Question: I have the following code:
'''
p1 <- ggplot(df_test, aes(x=AA_Number,y=Energy_Profile,col='red')) + geom_line() + facet_wrap(~Model, ncol=3) + geom_hline(yintercept=-0.03, colour='blue') + geom_line(data=df_templates, colour="green")
print(p1)
'''
It produces this output:

I am having trouble merging the data in green into one plot and then plotting it over the other three plots in red.
Essentially the plot in green is my constant and I want to see how my data in red varies from the constant, by overlaying the data in green on top of each of the plots in red.
Anybody have any ideas?
Data:
'df_test':
'''
structure(list(Model = structure(c(1L, 1L, 1L, 1L, 1L, 1L, 1L,
1L, 1L, 1L, 1L, 1L, 1L, 1L, 1L, 1L, 1L, 1L, 1L, 1L, 1L, 1L, 1L,
1L, 1L, 1L, 1L, 1L, 1L, 1L, 1L, 1L, 1L, 1L, 1L, 1L, 1L, 1L, 1L,
1L, 1L, 1L, 1L, 1L, 1L, 1L, 1L, 1L, 1L, 1L, 1L, 1L, 1L, 1L, 1L,
1L, 1L, 1L, 1L, 1L, 1L, 1L, 1L, 1L, 1L, 1L, 1L, 1L, 1L, 1L, 1L,
1L, 1L, 1L, 1L, 1L, 1L, 1L, 1L, 1L, 1L, 1L, 1L, 1L, 1L, 1L, 1L,
1L, 1L, 1L, 1L, 1L, 1L, 1L, 1L, 1L, 1L, 1L, 1L, 1L, 1L, 1L, 1L,
1L, 1L, 1L, 1L, 1L, 1L, 1L, 1L, 1L, 1L, 1L, 1L, 1L, 1L, 1L, 1L,
1L, 1L, 1L, 1L, 1L, 1L, 1L, 1L, 1L, 1L, 1L, 1L, 1L, 1L, 1L, 1L,
1L, 1L, 1L, 1L, 1L, 1L, 1L, 1L, 1L, 1L, 1L, 1L, 1L, 1L, 1L, 1L,
1L, 1L, 1L, 1L, 1L, 1L, 1L, 1L, 1L, 1L, 1L, 1L, 1L, 1L, 1L, 1L,
1L, 1L, 1L, 1L, 1L, 1L, 1L, 1L, 1L, 1L, 1L, 1L, 1L, 1L, 1L, 1L,
1L, 1L, 1L, 1L, 1L, 1L, 1L, 1L, 1L, 1L, 1L, 1L, 1L, 1L, 1L, 1L,
1L, 1L, 1L, 1L, 1L, 1L, 1L, 1L, 1L, 1L, 1L, 1L, 1L, 1L, 1L, 1L,
1L, 1L, 1L, 1L, 1L, 1L, 1L, 1L, 1L, 1L, 1L, 1L, 1L, 1L, 1L, 1L,
1L, 1L, 1L, 1L, 1L, 1L, 1L, 1L, 1L, 1L, 1L, 1L, 1L, 1L, 1L, 1L,
1L, 1L, 1L, 1L, 1L, 1L, 1L, 1L, 1L, 1L, 1L, 1L, 1L, 1L, 1L, 1L,
1L, 1L, 1L, 1L, 1L, 1L, 1L, 1L, 1L, 1L, 1L, 1L, 1L, 1L, 1L, 1L,
1L, 1L, 1L, 1L, 1L, 1L, 1L, 1L, 1L, 1L, 1L, 1L, 1L, 1L, 1L, 1L,
1L, 1L, 1L, 1L, 1L, 1L, 1L, 1L, 1L, 1L, 1L, 1L, 1L, 1L, 1L, 1L,
1L, 1L, 1L, 1L, 1L, 1L, 1L, 1L, 1L, 1L, 1L, 1L, 1L, 1L, 1L, 1L,
1L, 1L, 1L, 1L, 1L, 1L, 1L, 1L, 1L, 1L, 1L, 1L, 1L, 1L, 1L, 1L,
1L, 1L, 1L, 1L, 1L, 1L, 1L, 1L, 1L, 1L, 1L, 1L, 1L, 1L, 1L, 1L,
1L, 1L, 1L, 1L, 1L, 1L, 1L, 1L, 1L, 1L, 1L, 1L, 1L, 1L, 1L, 1L,
1L, 1L, 1L, 1L, 1L, 1L, 1L, 1L, 1L, 1L, 1L, 1L, 1L, 1L, 1L, 1L,
1L, 1L, 1L, 1L, 1L, 1L, 1L, 1L, 1L, 1L, 1L, 1L, 1L, 1L, 1L, 1L,
1L, 1L, 1L, 1L, 1L, 1L, 1L, 1L, 1L, 1L, 1L, 1L, 1L, 1L, 1L, 1L,
1L, 1L, 1L, 1L, 1L, 1L, 1L, 1L, 1L, 1L, 1L, 1L, 1L, 1L, 1L, 1L,
1L, 1L, 1L, 1L, 1L, 1L, 1L, 1L, 1L, 1L, 1L, 1L, 1L, 1L, 1L, 1L,
1L, 1L, 1L, 1L, 1L, 1L, 1L, 1L, 1L, 1L, 1L, 1L, 1L, 1L, 1L, 1L,
1L, 1L, 1L, 1L, 1L, 1L, 1L, 1L, 1L, 1L, 1L, 1L, 1L, 1L, 1L, 1L,
1L, 1L, 1L, 1L, 1L, 1L, 1L, 1L, 1L, 1L, 1L, 1L, 1L, 1L, 1L, 1L,
1L, 1L, 1L, 1L, 1L, 1L, 1L, 1L, 1L, 1L, 1L, 1L, 1L, 1L, 1L, 1L,
1L, 1L, 1L, 1L, 1L, 1L, 1L, 1L, 1L, 1L, 1L, 1L, 1L, 1L, 1L, 1L,
1L, 1L, 1L, 1L, 1L, 1L, 1L, 1L, 1L, 1L, 1L, 1L, 1L, 1L, 1L, 1L,
1L, 1L, 1L, 1L, 1L, 1L, 1L, 1L, 1L, 1L, 1L, 1L, 1L, 1L, 1L, 1L,
1L, 1L, 1L, 1L, 1L, 1L, 1L, 1L, 1L, 1L, 1L, 1L, 1L, 1L, 1L, 1L,
1L, 1L, 1L, 1L, 1L, 1L, 1L, 1L, 1L, 1L, 1L, 1L, 1L, 1L, 1L, 1L,
1L, 1L, 1L, 1L, 1L, 1L, 1L, 1L, 1L, 1L, 1L, 1L, 1L, 1L, 1L), .Label = c("102",
"103", "104", "105", "107", "108", "109", "118", "141", "143",
"144", "145", "14x", "161", "162", "163", "164", "165", "167",
"168", "169", "2", "21", "22", "25", "26", "27", "3", "31", "310",
"32", "36", "37", "39", "51", "510", "52", "53", "54", "57",
"61", "62", "64", "65", "66", "67", "68", "81", "84", "88", "910",
"93", "95", "97"), class = "factor"), AA_Number = 1:614, AA = structure(c(1L,
15L, 1L, 10L, 11L, 4L, 18L, 18L, 1L, 9L, 12L, 7L, 19L, 11L, 14L,
16L, 4L, 4L, 10L, 11L, 16L, 9L, 11L, 16L, 1L, 18L, 2L, 2L, 10L,
1L, 2L, 11L, 18L, 8L, 14L, 4L, 19L, 15L, 11L, 6L, 14L, 4L, 1L,
6L, 1L, 2L, 13L, 11L, 6L, 19L, 1L, 6L, 1L, 17L, 6L, 19L, 10L,
15L, 4L, 6L, 5L, 2L, 2L, 1L, 6L, 18L, 4L, 5L, 12L, 17L, 5L, 8L,
2L, 3L, 4L, 14L, 5L, 13L, 3L, 2L, 5L, 13L, 8L, 8L, 7L, 4L, 7L,
5L, 15L, 13L, 3L, 1L, 6L, 4L, 13L, 4L, 4L, 9L, 13L, 15L, 15L,
9L, 13L, 7L, 5L, 8L, 1L, 2L, 5L, 15L, 2L, 5L, 2L, 14L, 1L, 16L,
2L, 7L, 8L, 4L, 9L, 6L, 9L, 6L, 19L, 1L, 19L, 13L, 10L, 6L, 6L,
16L, 10L, 16L, 6L, 8L, 11L, 2L, 16L, 9L, 15L, 18L, 3L, 10L, 14L,
19L, 18L, 3L, 1L, 13L, 7L, 12L, 9L, 6L, 5L, 6L, 9L, 14L, 11L,
16L, 10L, 3L, 19L, 11L, 9L, 14L, 1L, 7L, 19L, 7L, 3L, 7L, 5L,
2L, 9L, 2L, 10L, 11L, 7L, 5L, 7L, 16L, 14L, 7L, 6L, 3L, 7L, 7L,
14L, 3L, 7L, 4L, 10L, 17L, 10L, 19L, 9L, 8L, 9L, 1L, 14L, 8L,
14L, 10L, 13L, 4L, 9L, 19L, 7L, 5L, 4L, 10L, 6L, 9L, 19L, 19L,
14L, 19L, 15L, 14L, 17L, 6L, 1L, 1L, 10L, 7L, 1L, 11L, 19L, 16L,
19L, 14L, 16L, 10L, 11L, 6L, 15L, 9L, 10L, 10L, 16L, 9L, 14L,
14L, 7L, 15L, 5L, 1L, 7L, 5L, 2L, 10L, 2L, 19L, 11L, 7L, 11L,
7L, 10L, 19L, 15L, 11L, 11L, 5L, 16L, 7L, 4L, 10L, 18L, 1L, 19L,
10L, 11L, 9L, 19L, 12L, 14L, 14L, 11L, 14L, 4L, 6L, 3L, 16L,
1L, 1L, 10L, 17L, 5L, 5L, 10L, 1L, 4L, 1L, 5L, 15L, 15L, 13L,
4L, 14L, 2L, 11L, 4L, 17L, 7L, 11L, 1L, 1L, 15L, 1L, 10L, 11L,
4L, 18L, 18L, 1L, 9L, 12L, 7L, 19L, 11L, 14L, 16L, 4L, 4L, 10L,
11L, 16L, 9L, 11L, 16L, 1L, 18L, 2L, 2L, 10L, 1L, 2L, 11L, 18L,
8L, 14L, 4L, 19L, 15L, 11L, 6L, 14L, 4L, 1L, 6L, 1L, 2L, 13L,
11L, 6L, 19L, 1L, 6L, 1L, 17L, 6L, 19L, 10L, 15L, 4L, 6L, 5L,
2L, 2L, 1L, 6L, 18L, 4L, 5L, 12L, 17L, 5L, 8L, 2L, 3L, 4L, 14L,
5L, 13L, 3L, 2L, 5L, 13L, 8L, 8L, 7L, 4L, 7L, 5L, 15L, 13L, 3L,
1L, 6L, 4L, 13L, 4L, 4L, 9L, 13L, 15L, 15L, 9L, 13L, 7L, 5L,
8L, 1L, 2L, 5L, 15L, 2L, 5L, 2L, 14L, 1L, 16L, 2L, 7L, 8L, 4L,
9L, 6L, 9L, 6L, 19L, 1L, 19L, 13L, 10L, 6L, 6L, 16L, 10L, 16L,
6L, 8L, 11L, 2L, 16L, 9L, 15L, 18L, 3L, 10L, 14L, 19L, 18L, 3L,
1L, 13L, 7L, 12L, 9L, 6L, 5L, 6L, 9L, 14L, 11L, 16L, 10L, 3L,
19L, 11L, 9L, 14L, 1L, 7L, 19L, 7L, 3L, 7L, 5L, 2L, 9L, 2L, 10L,
11L, 7L, 5L, 7L, 16L, 14L, 7L, 6L, 3L, 7L, 7L, 14L, 3L, 7L, 4L,
10L, 17L, 10L, 19L, 9L, 8L, 9L, 1L, 14L, 8L, 14L, 10L, 13L, 4L,
9L, 19L, 7L, 5L, 4L, 10L, 6L, 9L, 19L, 19L, 14L, 19L, 15L, 14L,
17L, 6L, 1L, 1L, 10L, 7L, 1L, 11L, 19L, 16L, 19L, 14L, 16L, 10L,
11L, 6L, 15L, 9L, 10L, 10L, 16L, 9L, 14L, 14L, 7L, 15L, 5L, 1L,
7L, 5L, 2L, 10L, 2L, 19L, 11L, 7L, 11L, 7L, 10L, 19L, 15L, 11L,
11L, 5L, 16L, 7L, 4L, 10L, 18L, 1L, 19L, 10L, 11L, 9L, 19L, 12L,
14L, 14L, 11L, 14L, 4L, 6L, 3L, 16L, 1L, 1L, 10L, 17L, 5L, 5L,
10L, 1L, 4L, 1L, 5L, 15L, 15L, 13L, 4L, 14L, 2L, 11L, 4L, 17L,
7L, 11L, 1L), .Label = c("ALA", "ARG", "ASN", "ASP", "GLN", "GLU",
"GLY", "HIS", "ILE", "LEU", "LYS", "MET", "PHE", "PRO", "SER",
"THR", "TRP", "TYR", "VAL"), class = "factor"), Energy_Profile = c(-0.017,
-0.018, -0.02, -0.021, -0.022, -0.024, -0.026, -0.027, -0.028,
-0.028, -0.028, -0.026, -0.025, -0.024, -0.022, -0.021, -0.02,
-0.02, -0.021, -0.022, -0.023, -0.024, -0.024, -0.026, -0.026,
-0.025, -0.024, -0.023, -0.023, -0.022, -0.021, -0.02, -0.02,
-0.02, -0.019, -0.018, -0.019, -0.019, -0.02, -0.02, -0.022,
-0.023, -0.024, -0.025, -0.026, -0.027, -0.027, -0.026, -0.026,
-0.027, -0.027, -0.027, -0.027, -0.026, -0.026, -0.025, -0.024,
-0.022, -0.021, -0.021, -0.02, -0.02, -0.021, -0.023, -0.024,
-0.025, -0.026, -0.027, -0.028, -0.028, -0.028, -0.027, -0.027,
-0.027, -0.027, -0.027, -0.026, -0.026, -0.026, -0.025, -0.025,
-0.024, -0.024, -0.024, -0.024, -0.024, -0.025, -0.026, -0.027,
-0.028, -0.028, -0.028, -0.028, -0.028, -0.027, -0.026, -0.025,
-0.026, -0.026, -0.025, -0.026, -0.027, -0.027, -0.027, -0.025,
-0.024, -0.023, -0.022, -0.02, -0.019, -0.018, -0.019, -0.019,
-0.02, -0.021, -0.022, -0.023, -0.024, -0.025, -0.027, -0.029,
-0.031, -0.034, -0.035, -0.035, -0.035, -0.034, -0.032, -0.03,
-0.026, -0.024, -0.023, -0.022, -0.022, -0.023, -0.024, -0.027,
-0.029, -0.032, -0.035, -0.036, -0.037, -0.037, -0.037, -0.036,
-0.035, -0.033, -0.032, -0.032, -0.031, -0.031, -0.032, -0.033,
-0.034, -0.036, -0.038, -0.04, -0.041, -0.042, -0.044, -0.045,
-0.044, -0.043, -0.041, -0.04, -0.037, -0.035, -0.032, -0.031,
-0.029, -0.029, -0.029, -0.029, -0.03, -0.031, -0.031, -0.031,
-0.031, -0.029, -0.027, -0.025, -0.023, -0.021, -0.019, -0.018,
-0.017, -0.018, -0.019, -0.023, -0.026, -0.031, -0.036, -0.04,
-0.043, -0.045, -0.044, -0.043, -0.039, -0.037, -0.033, -0.03,
-0.028, -0.027, -0.027, -0.026, -0.025, -0.025, -0.025, -0.024,
-0.023, -0.023, -0.024, -0.025, -0.026, -0.028, -0.029, -0.029,
-0.029, -0.029, -0.029, -0.029, -0.028, -0.029, -0.031, -0.033,
-0.034, -0.036, -0.037, -0.039, -0.039, -0.039, -0.038, -0.037,
-0.036, -0.035, -0.033, -0.033, -0.032, -0.031, -0.03, -0.029,
-0.028, -0.027, -0.025, -0.023, -0.022, -0.021, -0.02, -0.019,
-0.019, -0.018, -0.019, -0.018, -0.018, -0.017, -0.017, -0.016,
-0.015, -0.014, -0.013, -0.012, -0.011, -0.011, -0.013, -0.014,
-0.017, -0.02, -0.024, -0.027, -0.03, -0.031, -0.032, -0.03,
-0.029, -0.027, -0.025, -0.023, -0.021, -0.021, -0.022, -0.023,
-0.025, -0.026, -0.028, -0.031, -0.033, -0.035, -0.035, -0.035,
-0.036, -0.036, -0.034, -0.033, -0.031, -0.028, -0.025, -0.023,
-0.021, -0.019, -0.017, -0.015, -0.014, -0.013, -0.012, -0.011,
-0.011, -0.011, -0.012, -0.013, -0.016, -0.018, -0.02, -0.022,
-0.024, -0.026, -0.027, -0.027, -0.026, -0.025, -0.024, -0.023,
-0.022, -0.021, -0.02, -0.021, -0.022, -0.023, -0.024, -0.024,
-0.024, -0.025, -0.025, -0.023, -0.022, -0.021, -0.021, -0.02,
-0.018, -0.018, -0.018, -0.017, -0.016, -0.016, -0.016, -0.016,
-0.016, -0.017, -0.019, -0.02, -0.021, -0.023, -0.024, -0.026,
-0.027, -0.027, -0.027, -0.028, -0.028, -0.028, -0.028, -0.027,
-0.026, -0.025, -0.023, -0.022, -0.02, -0.02, -0.02, -0.02, -0.021,
-0.022, -0.023, -0.025, -0.025, -0.026, -0.026, -0.026, -0.026,
-0.025, -0.025, -0.025, -0.025, -0.025, -0.025, -0.025, -0.025,
-0.025, -0.025, -0.024, -0.024, -0.024, -0.024, -0.025, -0.025,
-0.026, -0.027, -0.028, -0.028, -0.028, -0.028, -0.027, -0.027,
-0.025, -0.025, -0.026, -0.026, -0.025, -0.026, -0.027, -0.027,
-0.027, -0.025, -0.024, -0.023, -0.022, -0.02, -0.019, -0.018,
-0.019, -0.019, -0.02, -0.021, -0.022, -0.023, -0.024, -0.025,
-0.027, -0.029, -0.031, -0.034, -0.035, -0.036, -0.035, -0.034,
-0.032, -0.03, -0.027, -0.025, -0.024, -0.023, -0.023, -0.024,
-0.025, -0.027, -0.03, -0.032, -0.035, -0.036, -0.037, -0.037,
-0.037, -0.036, -0.035, -0.033, -0.032, -0.032, -0.031, -0.031,
-0.032, -0.033, -0.034, -0.036, -0.038, -0.04, -0.041, -0.042,
-0.044, -0.044, -0.044, -0.043, -0.041, -0.039, -0.037, -0.034,
-0.031, -0.03, -0.029, -0.028, -0.029, -0.029, -0.03, -0.031,
-0.031, -0.032, -0.031, -0.029, -0.027, -0.025, -0.023, -0.021,
-0.019, -0.018, -0.017, -0.018, -0.019, -0.023, -0.026, -0.031,
-0.036, -0.04, -0.043, -0.045, -0.044, -0.043, -0.039, -0.037,
-0.033, -0.03, -0.028, -0.027, -0.026, -0.026, -0.025, -0.025,
-0.024, -0.023, -0.023, -0.024, -0.026, -0.027, -0.029, -0.03,
-0.031, -0.031, -0.031, -0.03, -0.03, -0.029, -0.028, -0.029,
-0.029, -0.031, -0.033, -0.035, -0.036, -0.039, -0.039, -0.04,
-0.039, -0.039, -0.038, -0.037, -0.037, -0.036, -0.036, -0.035,
-0.034, -0.032, -0.031, -0.028, -0.026, -0.024, -0.023, -0.022,
-0.022, -0.021, -0.022, -0.022, -0.022, -0.022, -0.022, -0.021,
-0.021, -0.02, -0.019, -0.018, -0.017, -0.015, -0.014, -0.014,
-0.015, -0.017, -0.02, -0.023, -0.026, -0.029, -0.032, -0.033,
-0.033, -0.031, -0.03, -0.029, -0.027, -0.025, -0.023, -0.023,
-0.024, -0.025, -0.027, -0.029, -0.032, -0.034, -0.037, -0.039,
-0.04, -0.041, -0.041, -0.04, -0.039, -0.036, -0.033, -0.03,
-0.026, -0.023, -0.021, -0.019, -0.017, -0.016, -0.015, -0.015,
-0.014, -0.014, -0.013, -0.013)), .Names = c("Model", "AA_Number",
"AA", "Energy_Profile"), row.names = c(NA, 614L), class = "data.frame")
'''
'df_templates':
'''
structure(list(Model = structure(c(1L, 1L, 1L, 1L, 1L, 1L, 1L,
1L, 1L, 1L, 1L, 1L, 1L, 1L, 1L, 1L, 1L, 1L, 1L, 1L, 1L, 1L, 1L,
1L, 1L, 1L, 1L, 1L, 1L, 1L, 1L, 1L, 1L, 1L, 1L, 1L, 1L, 1L, 1L,
1L, 1L, 1L, 1L, 1L, 1L, 1L, 1L, 1L, 1L, 1L, 1L, 1L, 1L, 1L, 1L,
1L, 1L, 1L, 1L, 1L, 1L, 1L, 1L, 1L, 1L, 1L, 1L, 1L, 1L, 1L, 1L,
2L, 2L, 2L, 2L, 2L, 2L, 2L, 2L, 2L, 2L, 2L, 2L, 2L, 2L, 2L, 2L,
2L, 2L, 2L, 2L, 2L, 2L, 2L, 2L, 2L, 2L, 2L, 2L, 2L, 2L, 2L, 2L,
2L, 2L, 2L, 2L, 2L, 2L, 2L, 2L, 2L, 2L, 2L, 2L, 2L, 2L, 2L, 2L,
2L, 2L, 2L, 2L, 2L, 2L, 2L, 2L, 2L, 2L, 2L, 2L, 2L, 2L, 2L, 2L,
2L, 2L, 2L, 2L, 2L, 2L, 2L, 3L, 3L, 3L, 3L, 3L, 3L, 3L, 3L, 3L,
3L, 3L, 3L, 3L, 3L, 3L, 3L, 3L, 3L, 3L, 3L, 3L, 3L, 3L, 3L, 3L,
3L, 3L, 3L, 3L, 3L, 3L, 3L, 3L, 3L, 3L, 3L, 3L, 3L, 3L, 3L, 3L,
3L, 3L, 3L, 3L, 3L, 3L, 3L, 3L, 3L, 3L, 3L, 3L, 3L, 3L, 3L, 3L,
3L, 3L, 3L, 3L, 3L, 3L, 3L, 3L, 3L, 3L, 3L, 3L, 3L, 3L, 3L, 3L,
3L, 3L, 3L, 3L, 3L, 3L, 3L, 3L, 3L, 3L, 3L, 3L, 3L, 3L, 3L, 3L,
3L, 3L, 3L, 3L, 3L, 3L, 3L, 3L, 3L, 3L, 3L, 3L, 3L, 3L, 3L, 3L,
3L, 3L, 3L, 3L, 3L, 3L, 3L, 3L, 3L, 3L, 3L, 3L, 3L, 3L, 3L, 3L,
3L, 3L, 3L, 3L, 3L, 3L, 3L, 3L, 3L, 3L, 3L, 3L, 3L, 3L, 3L, 3L,
3L, 3L, 3L, 3L, 3L, 3L, 3L, 3L, 3L, 3L, 3L, 3L, 3L, 3L, 3L, 3L,
3L, 3L, 3L, 3L, 3L, 3L, 3L, 3L, 3L, 3L, 3L, 3L, 3L, 3L, 3L, 3L,
3L, 3L, 3L, 3L, 3L, 3L, 3L, 3L, 3L, 3L, 3L, 3L, 3L, 3L, 3L, 3L,
3L, 3L, 3L, 3L, 3L, 3L, 3L, 3L, 3L, 3L, 3L, 3L, 3L, 3L, 3L, 3L,
3L, 3L, 3L, 3L, 3L, 3L, 3L, 3L, 3L, 3L, 3L, 3L, 3L, 3L, 3L, 3L,
3L, 3L, 3L, 3L, 3L, 3L, 3L, 3L, 3L, 3L, 3L, 3L, 3L, 3L, 3L, 3L,
3L, 3L, 3L, 3L, 3L, 3L, 3L, 3L, 3L, 3L, 3L, 3L, 3L, 3L, 3L, 3L,
3L, 3L, 3L, 3L, 3L, 3L, 3L, 3L, 3L, 3L, 3L, 3L, 3L, 3L, 3L, 3L,
3L, 3L, 3L, 3L, 3L, 3L, 3L, 3L, 3L, 3L, 3L, 3L, 3L, 3L, 3L, 3L,
3L, 3L, 3L, 3L, 3L, 3L, 3L, 3L, 3L, 3L, 3L, 3L, 3L, 3L, 3L, 3L,
3L, 3L, 3L, 3L, 3L, 3L, 3L, 3L, 3L, 3L, 3L, 3L, 3L, 3L, 3L, 3L,
3L, 3L, 3L, 3L, 3L, 3L, 3L, 3L, 3L, 3L, 3L, 3L, 3L, 3L, 3L, 3L,
3L, 3L, 3L, 3L, 3L, 3L, 3L, 3L, 3L, 3L, 3L, 3L, 3L, 3L, 3L, 3L,
3L, 3L, 3L, 3L, 3L, 3L, 3L, 3L, 3L, 3L, 3L, 3L, 3L, 3L, 3L, 3L,
3L, 3L, 3L, 3L, 3L, 3L, 3L, 3L, 3L, 3L, 3L, 3L, 3L, 3L, 3L, 3L,
3L, 3L, 3L, 3L, 3L, 3L, 3L, 3L, 3L, 3L, 3L, 3L, 3L), .Label = c("2kqx_renumberedA",
"2kqx_renumberedB", "3lz8_renumbered"), class = "factor"), AA_Number = c(3L,
4L, 5L, 6L, 7L, 8L, 9L, 10L, 11L, 12L, 13L, 14L, 15L, 16L, 17L,
18L, 19L, 20L, 21L, 22L, 23L, 24L, 25L, 26L, 27L, 28L, 29L, 30L,
31L, 32L, 33L, 34L, 35L, 36L, 37L, 38L, 39L, 40L, 41L, 42L, 43L,
44L, 45L, 46L, 47L, 48L, 49L, 50L, 51L, 52L, 53L, 54L, 55L, 56L,
57L, 58L, 59L, 60L, 61L, 62L, 63L, 64L, 65L, 66L, 67L, 68L, 69L,
70L, 71L, 72L, 73L, 310L, 311L, 312L, 313L, 314L, 315L, 316L,
317L, 318L, 319L, 320L, 321L, 322L, 323L, 324L, 325L, 326L, 327L,
328L, 329L, 330L, 331L, 332L, 333L, 334L, 335L, 336L, 337L, 338L,
339L, 340L, 341L, 342L, 343L, 344L, 345L, 346L, 347L, 348L, 349L,
350L, 351L, 352L, 353L, 354L, 355L, 356L, 357L, 358L, 359L, 360L,
361L, 362L, 363L, 364L, 365L, 366L, 367L, 368L, 369L, 370L, 371L,
372L, 373L, 374L, 375L, 376L, 377L, 378L, 379L, 380L, 115L, 116L,
117L, 118L, 119L, 120L, 121L, 122L, 123L, 124L, 125L, 126L, 127L,
128L, 129L, 130L, 131L, 132L, 133L, 134L, 135L, 136L, 137L, 138L,
139L, 140L, 141L, 142L, 143L, 144L, 145L, 146L, 147L, 148L, 149L,
150L, 148L, 150L, 151L, 153L, 154L, 155L, 156L, 157L, 158L, 159L,
160L, 161L, 162L, 163L, 164L, 165L, 166L, 167L, 168L, 169L, 170L,
171L, 172L, 173L, 174L, 175L, 176L, 177L, 178L, 179L, 178L, 180L,
181L, 182L, 183L, 187L, 188L, 189L, 190L, 191L, 192L, 193L, 194L,
195L, 196L, 197L, 198L, 199L, 200L, 201L, 202L, 203L, 204L, 205L,
206L, 207L, 208L, 209L, 210L, 211L, 212L, 213L, 214L, 215L, 216L,
217L, 218L, 219L, 220L, 221L, 219L, 221L, 222L, 223L, 224L, 225L,
226L, 227L, 228L, 229L, 230L, 231L, 232L, 233L, 234L, 235L, 236L,
237L, 238L, 239L, 240L, 241L, 242L, 243L, 244L, 245L, 246L, 247L,
248L, 249L, 250L, 251L, 252L, 253L, 254L, 255L, 256L, 257L, 258L,
259L, 260L, 261L, 262L, 263L, 264L, 265L, 266L, 267L, 268L, 269L,
270L, 271L, 272L, 273L, 274L, 275L, 276L, 277L, 278L, 279L, 278L,
280L, 281L, 282L, 283L, 284L, 285L, 286L, 287L, 288L, 289L, 290L,
291L, 292L, 293L, 294L, 295L, 296L, 297L, 298L, 299L, 300L, 301L,
302L, 303L, 301L, 303L, 304L, 422L, 423L, 424L, 425L, 426L, 427L,
428L, 429L, 430L, 431L, 432L, 433L, 434L, 435L, 436L, 437L, 438L,
439L, 440L, 441L, 442L, 443L, 444L, 445L, 446L, 447L, 448L, 449L,
450L, 451L, 452L, 453L, 454L, 455L, 456L, 457L, 458L, 459L, 460L,
151L, 461L, 462L, 463L, 464L, 465L, 466L, 467L, 158L, 467L, 468L,
469L, 470L, 471L, 472L, 473L, 474L, 475L, 476L, 477L, 478L, 479L,
480L, 481L, 482L, 483L, 484L, 485L, 176L, 485L, 486L, 487L, 488L,
489L, 490L, 491L, 492L, 493L, 495L, 496L, 497L, 498L, 499L, 500L,
501L, 502L, 503L, 504L, 505L, 506L, 507L, 508L, 509L, 510L, 511L,
512L, 513L, 204L, 513L, 514L, 515L, 516L, 517L, 518L, 519L, 520L,
521L, 522L, 523L, 524L, 525L, 526L, 527L, 528L, 529L, 530L, 531L,
532L, 533L, 534L, 535L, 536L, 537L, 538L, 539L, 230L, 539L, 540L,
541L, 542L, 543L, 544L, 545L, 546L, 547L, 548L, 549L, 550L, 551L,
552L, 553L, 554L, 555L, 556L, 557L, 558L, 559L, 560L, 561L, 562L,
563L, 564L, 565L, 566L, 567L, 568L, 571L, 572L, 573L, 574L, 575L,
576L, 577L, 578L, 579L, 580L, 581L, 582L, 583L, 584L, 585L, 586L,
587L, 588L, 589L, 590L, 591L, 592L, 593L, 594L, 595L, 596L, 597L,
598L, 599L, 600L, 601L, 602L, 603L, 604L, 605L, 606L, 607L, 608L,
609L, 610L, 611L), AA = structure(c(6L, 10L, 11L, 4L, 18L, 18L,
1L, 9L, 12L, 7L, 19L, 11L, 14L, 16L, 4L, 4L, 10L, 11L, 16L, 9L,
11L, 16L, 1L, 18L, 2L, 2L, 10L, 1L, 2L, 11L, 18L, 8L, 14L, 4L,
19L, 15L, 11L, 6L, 14L, 4L, 1L, 6L, 1L, 2L, 13L, 11L, 6L, 19L,
1L, 6L, 1L, 17L, 6L, 19L, 10L, 15L, 4L, 6L, 5L, 2L, 2L, 1L, 6L,
18L, 4L, 5L, 12L, 17L, 5L, 8L, 2L, 6L, 10L, 11L, 4L, 18L, 18L,
1L, 9L, 12L, 7L, 19L, 11L, 14L, 16L, 4L, 4L, 10L, 11L, 16L, 9L,
11L, 16L, 1L, 18L, 2L, 2L, 10L, 1L, 2L, 11L, 18L, 8L, 14L, 4L,
19L, 15L, 11L, 6L, 14L, 4L, 1L, 6L, 1L, 2L, 13L, 11L, 6L, 19L,
1L, 6L, 1L, 17L, 6L, 19L, 10L, 15L, 4L, 6L, 5L, 2L, 2L, 1L, 6L,
18L, 4L, 5L, 12L, 17L, 5L, 8L, 2L, 1L, 1L, 2L, 7L, 8L, 4L, 10L,
6L, 9L, 6L, 19L, 1L, 19L, 13L, 10L, 6L, 6L, 16L, 10L, 1L, 6L,
5L, 16L, 2L, 16L, 9L, 15L, 18L, 3L, 10L, 14L, 19L, 18L, 3L, 19L,
13L, 13L, 13L, 7L, 9L, 6L, 15L, 6L, 16L, 14L, 11L, 16L, 10L,
3L, 19L, 11L, 9L, 14L, 1L, 7L, 19L, 19L, 4L, 7L, 5L, 2L, 9L,
2L, 10L, 11L, 7L, 5L, 5L, 7L, 16L, 14L, 7L, 7L, 14L, 3L, 7L,
4L, 10L, 17L, 10L, 19L, 9L, 8L, 9L, 1L, 14L, 8L, 14L, 10L, 13L,
4L, 9L, 19L, 7L, 8L, 3L, 10L, 6L, 9L, 19L, 10L, 14L, 10L, 1L,
14L, 17L, 17L, 17L, 6L, 1L, 1L, 10L, 7L, 1L, 11L, 19L, 16L, 19L,
14L, 16L, 10L, 11L, 6L, 15L, 9L, 10L, 10L, 16L, 19L, 14L, 14L,
7L, 15L, 5L, 1L, 7L, 5L, 2L, 10L, 2L, 9L, 11L, 7L, 11L, 7L, 10L,
19L, 15L, 11L, 16L, 8L, 16L, 7L, 4L, 10L, 13L, 1L, 19L, 9L, 11L,
9L, 19L, 12L, 14L, 16L, 11L, 14L, 14L, 4L, 6L, 11L, 1L, 2L, 6L,
10L, 17L, 5L, 5L, 10L, 1L, 1L, 1L, 6L, 1L, 15L, 13L, 4L, 14L,
2L, 11L, 16L, 16L, 16L, 17L, 1L, 1L, 2L, 7L, 8L, 4L, 10L, 6L,
9L, 6L, 19L, 1L, 19L, 13L, 10L, 6L, 6L, 16L, 10L, 1L, 6L, 5L,
16L, 2L, 16L, 9L, 15L, 18L, 3L, 10L, 14L, 19L, 18L, 3L, 19L,
13L, 7L, 12L, 9L, 9L, 6L, 15L, 6L, 16L, 14L, 11L, 16L, 16L, 16L,
10L, 3L, 19L, 11L, 9L, 14L, 1L, 7L, 19L, 19L, 4L, 7L, 5L, 2L,
9L, 2L, 10L, 11L, 11L, 11L, 7L, 5L, 7L, 16L, 14L, 7L, 6L, 3L,
7L, 14L, 3L, 7L, 4L, 10L, 17L, 10L, 19L, 9L, 8L, 9L, 1L, 14L,
8L, 14L, 10L, 13L, 4L, 4L, 4L, 9L, 19L, 7L, 8L, 3L, 10L, 6L,
9L, 19L, 10L, 14L, 10L, 1L, 14L, 17L, 6L, 1L, 1L, 10L, 7L, 1L,
11L, 19L, 16L, 19L, 14L, 14L, 14L, 16L, 10L, 11L, 6L, 15L, 9L,
10L, 10L, 16L, 19L, 14L, 14L, 7L, 15L, 5L, 1L, 7L, 5L, 2L, 10L,
2L, 9L, 11L, 7L, 11L, 7L, 10L, 19L, 15L, 8L, 16L, 7L, 4L, 10L,
13L, 1L, 19L, 9L, 11L, 9L, 19L, 12L, 14L, 16L, 11L, 14L, 4L,
6L, 11L, 1L, 2L, 6L, 10L, 17L, 5L, 5L, 10L, 1L, 1L, 1L, 6L, 1L,
15L, 13L, 4L, 14L, 2L, 11L, 16L, 17L), .Label = c("ALA", "ARG",
"ASN", "ASP", "GLN", "GLU", "GLY", "HIS", "ILE", "LEU", "LYS",
"MET", "PHE", "PRO", "SER", "THR", "TRP", "TYR", "VAL"), class = "factor"),
Energy_Profile = c(-0.018, -0.019, -0.019, -0.02, -0.022,
-0.023, -0.024, -0.025, -0.025, -0.025, -0.025, -0.025, -0.025,
-0.026, -0.025, -0.026, -0.028, -0.029, -0.029, -0.027, -0.026,
-0.026, -0.026, -0.025, -0.023, -0.023, -0.024, -0.025, -0.025,
-0.024, -0.025, -0.025, -0.026, -0.025, -0.024, -0.024, -0.024,
-0.023, -0.024, -0.025, -0.025, -0.027, -0.028, -0.029, -0.029,
-0.029, -0.028, -0.027, -0.025, -0.023, -0.022, -0.022, -0.022,
-0.023, -0.024, -0.025, -0.027, -0.028, -0.029, -0.03, -0.03,
-0.032, -0.032, -0.033, -0.033, -0.033, -0.033, -0.033, -0.032,
-0.031, -0.029, -0.018, -0.019, -0.019, -0.02, -0.022, -0.023,
-0.024, -0.025, -0.025, -0.025, -0.025, -0.025, -0.025, -0.026,
-0.025, -0.026, -0.028, -0.029, -0.029, -0.027, -0.026, -0.026,
-0.026, -0.025, -0.023, -0.023, -0.024, -0.025, -0.025, -0.024,
-0.025, -0.025, -0.026, -0.025, -0.024, -0.024, -0.024, -0.023,
-0.024, -0.025, -0.025, -0.027, -0.028, -0.029, -0.029, -0.029,
-0.028, -0.027, -0.025, -0.023, -0.022, -0.022, -0.022, -0.023,
-0.024, -0.025, -0.027, -0.028, -0.029, -0.03, -0.03, -0.032,
-0.032, -0.033, -0.033, -0.033, -0.033, -0.033, -0.032, -0.031,
-0.029, -0.015, -0.019, -0.023, -0.026, -0.029, -0.032, -0.037,
-0.04, -0.044, -0.046, -0.047, -0.046, -0.046, -0.044, -0.042,
-0.039, -0.038, -0.037, -0.037, -0.038, -0.038, -0.039, -0.041,
-0.042, -0.043, -0.044, -0.044, -0.045, -0.045, -0.043, -0.035,
-0.024, -0.01, 0.0021, 0.014, 0.027, 0.037, 0.035, 0.026,
0.015, 0.0039, -0.008, -0.021, -0.032, -0.039, -0.042, -0.045,
-0.048, -0.049, -0.05, -0.049, -0.048, -0.046, -0.043, -0.04,
-0.039, -0.037, -0.036, -0.037, -0.037, -0.037, -0.035, -0.032,
-0.028, -0.024, -0.019, -0.012, -0.0097, -0.011, -0.013,
-0.014, -0.017, -0.023, -0.03, -0.035, -0.04, -0.044, -0.049,
-0.053, -0.055, -0.055, -0.053, -0.05, -0.048, -0.045, -0.043,
-0.041, -0.04, -0.041, -0.041, -0.041, -0.041, -0.042, -0.042,
-0.043, -0.044, -0.046, -0.047, -0.048, -0.049, -0.047, -0.042,
-0.038, -0.032, -0.027, -0.021, -0.015, -0.012, -0.011, -0.012,
-0.013, -0.015, -0.018, -0.024, -0.029, -0.034, -0.037, -0.04,
-0.043, -0.044, -0.045, -0.044, -0.045, -0.045, -0.045, -0.045,
-0.045, -0.043, -0.041, -0.039, -0.036, -0.034, -0.033, -0.033,
-0.034, -0.035, -0.036, -0.038, -0.039, -0.039, -0.04, -0.039,
-0.039, -0.039, -0.039, -0.04, -0.04, -0.039, -0.04, -0.041,
-0.042, -0.043, -0.044, -0.046, -0.048, -0.049, -0.05, -0.05,
-0.049, -0.046, -0.043, -0.037, -0.031, -0.025, -0.021, -0.017,
-0.015, -0.016, -0.021, -0.028, -0.034, -0.039, -0.044, -0.049,
-0.051, -0.049, -0.047, -0.045, -0.043, -0.04, -0.038, -0.036,
-0.035, -0.035, -0.033, -0.03, -0.026, -0.022, -0.017, -0.012,
-0.0058, -0.002, -0.0018, -0.0043, -0.0073, -0.012, -0.017,
-0.023, -0.029, -0.034, -0.038, -0.041, -0.044, -0.046, -0.047,
-0.046, -0.045, -0.043, -0.041, -0.038, -0.036, -0.034, -0.034,
-0.035, -0.035, -0.037, -0.039, -0.041, -0.043, -0.045, -0.046,
-0.047, -0.048, -0.05, -0.052, -0.054, -0.054, -0.051, -0.044,
-0.037, -0.027, -0.017, -0.0058, 0.0041, 0.0065, 0.0052,
0.0053, 0.0048, 0.0059, 0.0058, 0.0057, 0.0074, 0.007, 0.0014,
-0.0049, -0.015, -0.023, -0.031, -0.037, -0.04, -0.039, -0.039,
-0.037, -0.036, -0.034, -0.029, -0.023, -0.017, -0.009, -0.0017,
0.007, 0.011, 0.01, 0.0045, -0.0012, -0.0089, -0.017, -0.025,
-0.031, -0.033, -0.034, -0.035, -0.036, -0.038, -0.04, -0.042,
-0.046, -0.049, -0.052, -0.052, -0.051, -0.049, -0.046, -0.042,
-0.035, -0.027, -0.019, -0.013, -0.0065, -6.1e-05, 0.0045,
0.003, -0.0013, -0.0071, -0.014, -0.021, -0.029, -0.036,
-0.041, -0.044, -0.046, -0.046, -0.045, -0.044, -0.043, -0.041,
-0.039, -0.038, -0.038, -0.038, -0.039, -0.039, -0.038, -0.034,
-0.03, -0.025, -0.02, -0.013, -0.0082, -0.008, -0.011, -0.016,
-0.021, -0.028, -0.034, -0.04, -0.042, -0.043, -0.041, -0.04,
-0.038, -0.035, -0.033, -0.032, -0.032, -0.033, -0.034, -0.035,
-0.037, -0.038, -0.038, -0.039, -0.038, -0.038, -0.037, -0.037,
-0.036, -0.037, -0.036, -0.037, -0.039, -0.041, -0.043, -0.045,
-0.046, -0.048, -0.048, -0.047, -0.045, -0.043, -0.04, -0.038,
-0.037, -0.036, -0.037, -0.039, -0.041, -0.043, -0.046, -0.047,
-0.048, -0.048, -0.048, -0.046, -0.042, -0.04, -0.038, -0.036,
-0.033, -0.032, -0.031, -0.032, -0.032, -0.033, -0.034, -0.035,
-0.036, -0.037, -0.038, -0.039)), .Names = c("Model", "AA_Number",
"AA", "Energy_Profile"), class = "data.frame", row.names = c(NA,
-532L))
'''
In my 'df_test' data I provided here, I could only put one plot as I reach the character limit.
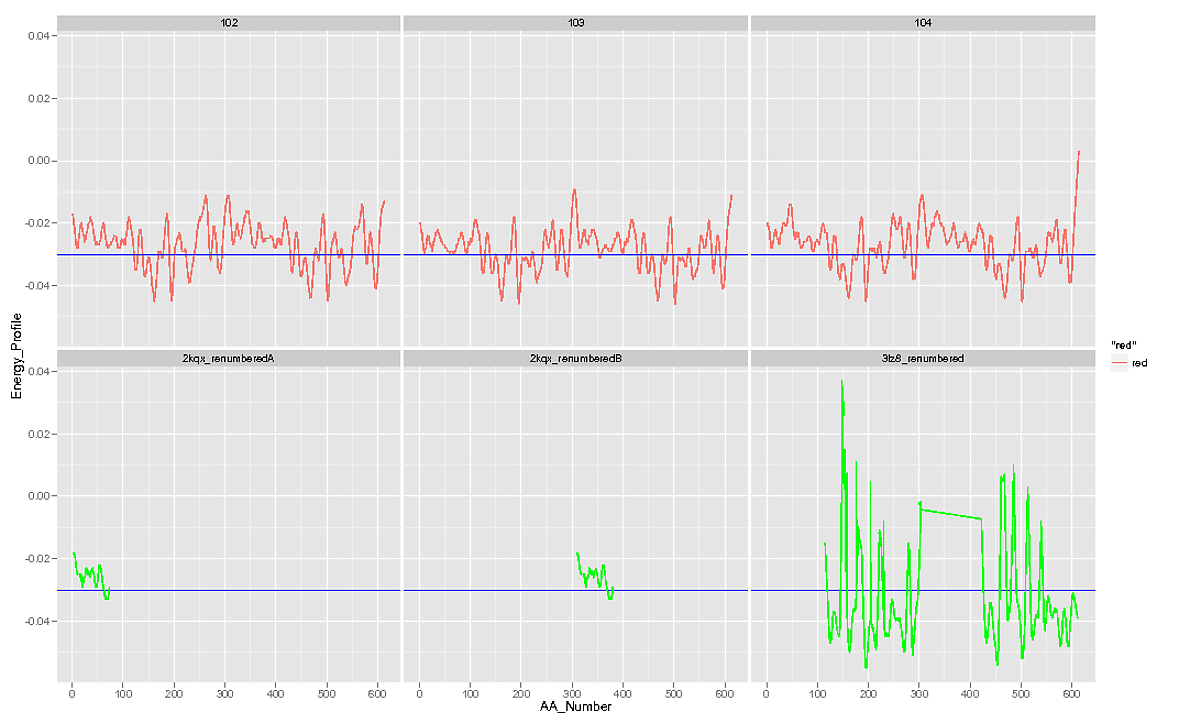
Answer: Your data frame 'df_templates' is also faceted because it has the same column 'Model' as given in 'facet_wrap()'. If you rename this column, for example, to 'Model2'
'''
colnames(df_templates)<-c("AA_Number","AA","Energy_Profile","Model2")
'''
Then this data frame is not faceted.
'''
ggplot(df_test, aes(x=AA_Number,y=Energy_Profile,col='red')) + geom_line() +
geom_hline(yintercept=-0.03, colour='blue') +
geom_line(data=df_templates,colour="green")+
facet_wrap(~Model,ncol=3)
'''